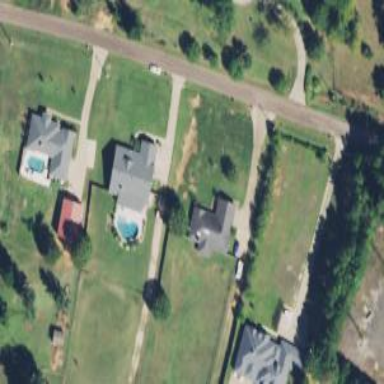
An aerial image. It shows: Driveway.